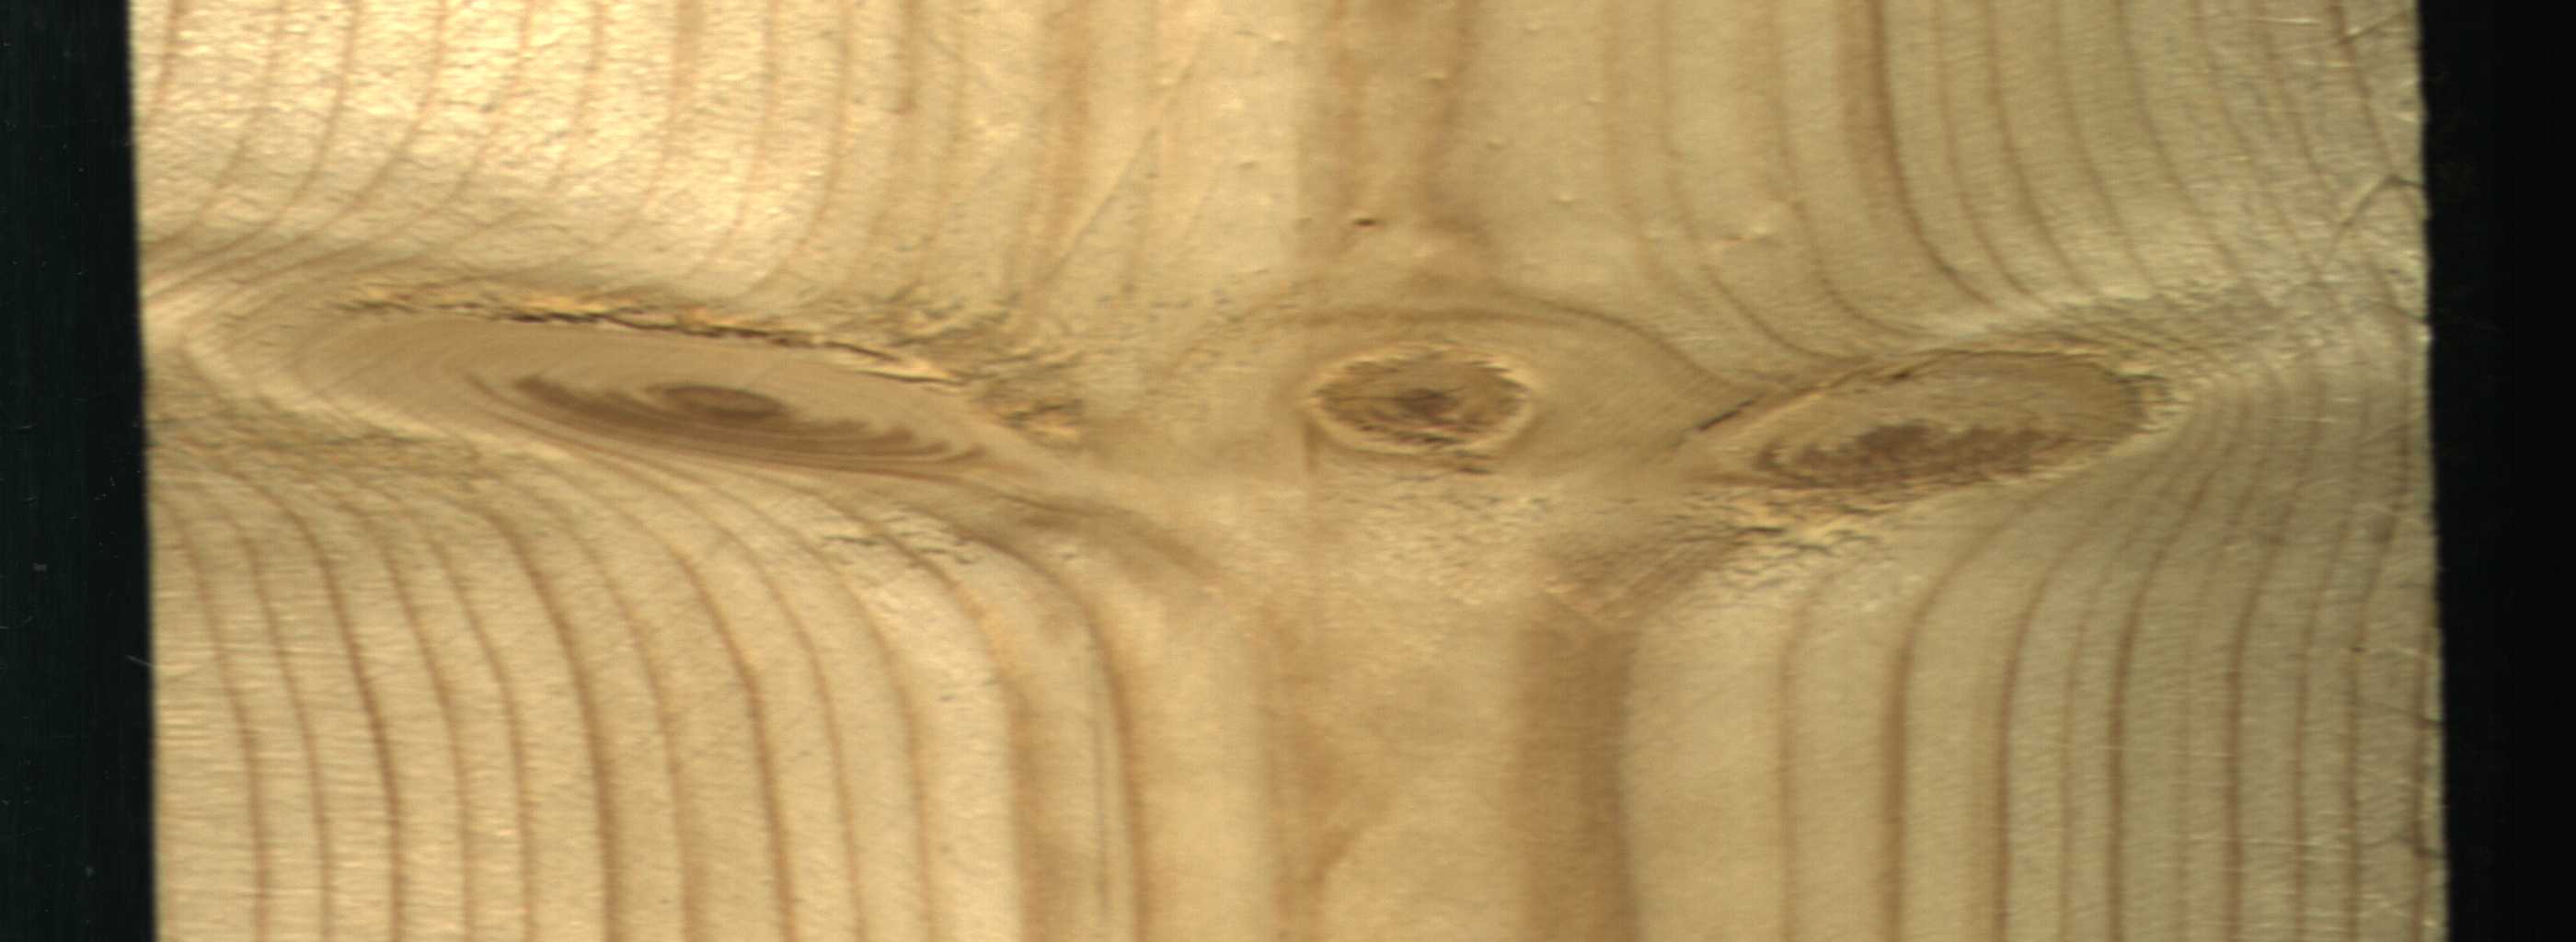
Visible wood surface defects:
Live_Knot
Live_Knot
Live_Knot